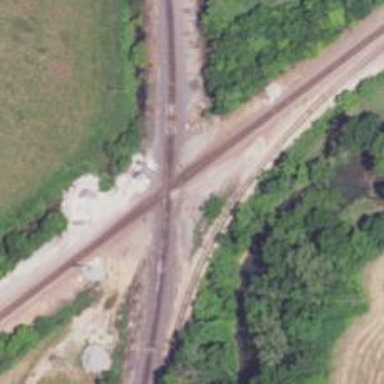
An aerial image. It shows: Junction on the railway.